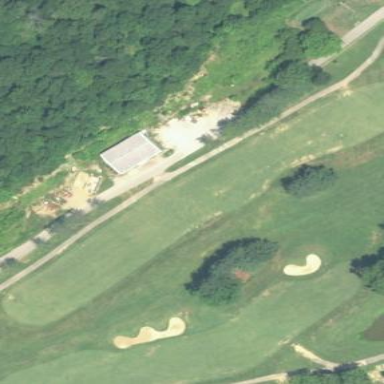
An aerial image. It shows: Golf fairway in the image.